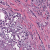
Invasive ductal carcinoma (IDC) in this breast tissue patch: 1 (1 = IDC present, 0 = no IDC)